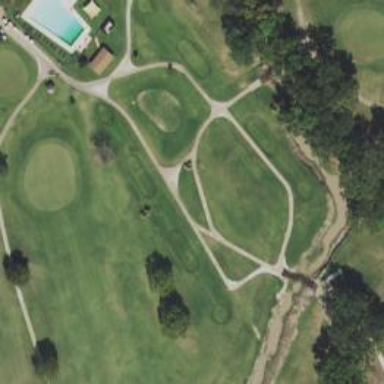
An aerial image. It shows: Path designated for golf carts.